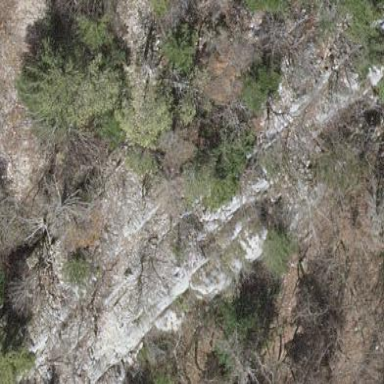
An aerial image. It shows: Landscape dominated by bare rock.